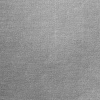
Atmospheric dust classification: dusty